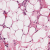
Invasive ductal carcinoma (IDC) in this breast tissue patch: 1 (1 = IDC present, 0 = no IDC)